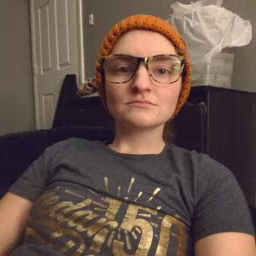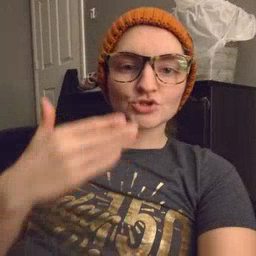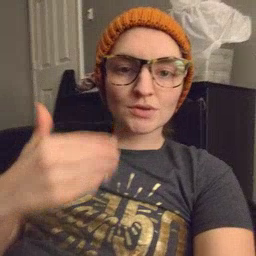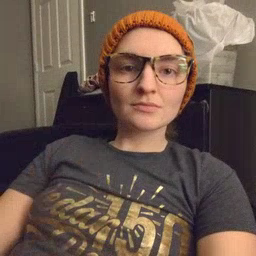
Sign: flag